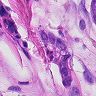
Metastatic tissue present: yes